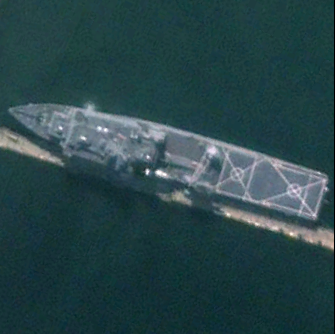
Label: combat